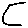
Label: hexagon